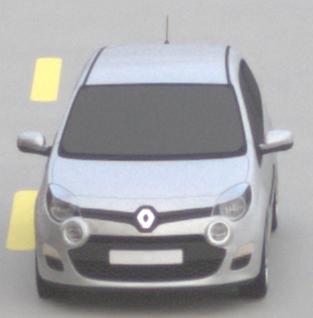
Make: Renault
Model: Twingo 1.2 LEV 16V 75
Detailed model: Twingo (II)
Model produced from: 2012/01
Model produced until: 2014/07
Doors: 3
Color: white
Road condition: dry road
Daytime: morning or afternoon
Contrast: low contrast